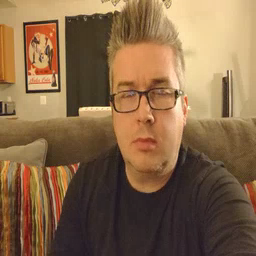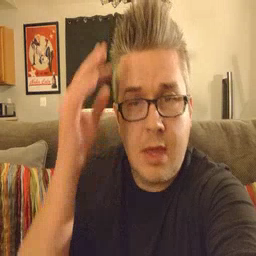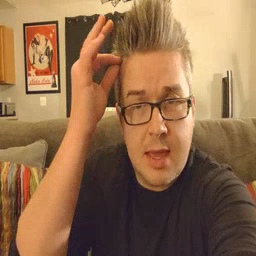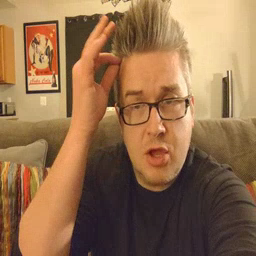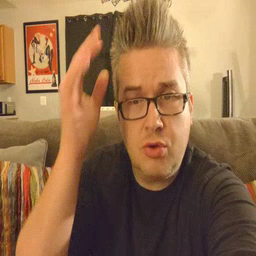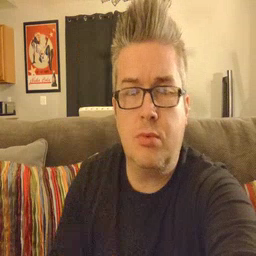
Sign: hair